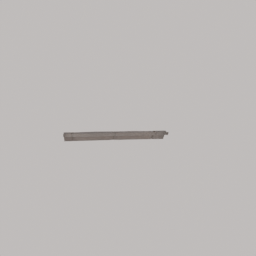
Label: architecture